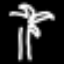
Label: palm tree